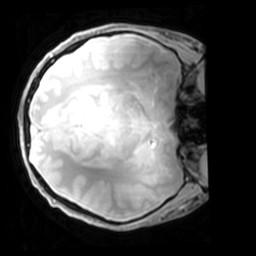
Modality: PDw
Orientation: axial
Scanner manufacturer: philips
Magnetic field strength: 7 T
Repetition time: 0.008 s
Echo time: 0.001974 s